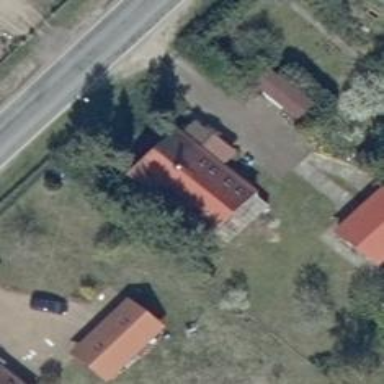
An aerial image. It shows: Charming house with gabled roof. The roof is red in color and oriented along the building.